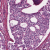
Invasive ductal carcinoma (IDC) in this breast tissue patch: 0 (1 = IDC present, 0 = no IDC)